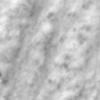
Label: no_change